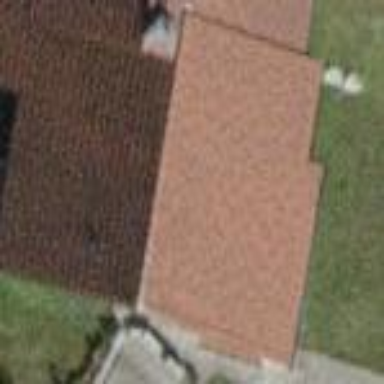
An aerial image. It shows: Terrace building.